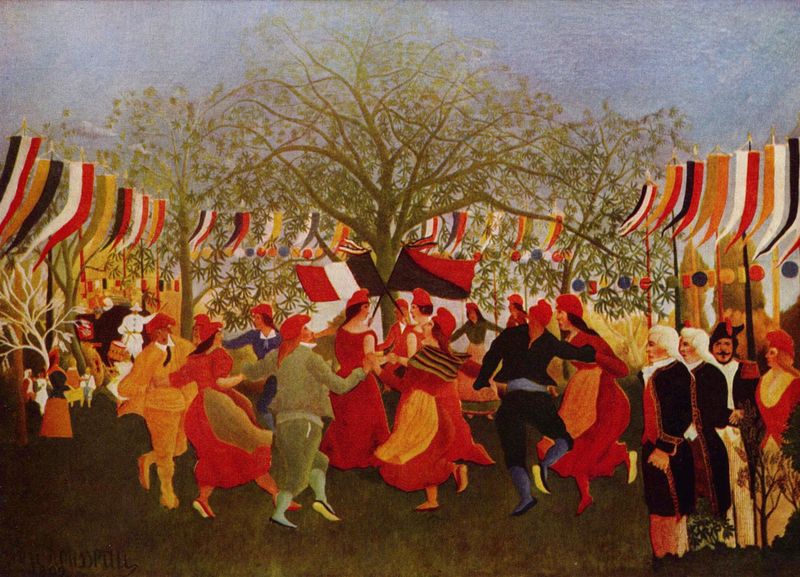
Titel: Hundert Jahre Freiheit
Künstler: Henri Rousseau
Standort: Düsseldorf
Institution: Galerie Alex Vömel
Schlagwörter: baum, blau, blätter, himmel, laub, mann, weiß, bäume, frauen, gelb, grün, impressionismus, menschen, äste, bewegung, braun, bunt, frankreich, frau, hell, hüte, kleid, kleider, lampen, laterne, laternen, lichter, männer, orange, schwarz, gras, rot, wiese, fest, gesellschaft, malerei, naive malerei, party, tanz, versammlung, bart, feier, feiern, mütze, mützen, diener, mensch, blicken, signatur, ast, norden, stamm, wind, kostüm, tücher, adel, kind, lampions, musik, tanzen, bauern, kinder, kreis, beine, bewegt, perücke, farbig, füße, sommer, ente, fahnen, röcke, schuhe, fahne, hosen, ernte, schürzen, dorf, herbst, naiv, platz, beobachter, franzosen, luft, wehen, steif, weib, weiber, vergnügen, gestreift, stimmung, baumkrone, freude, frühling, leuchten, rousseau, strümpfe, stümpfe, militär, uniform, schweden, volk, laubbaum, hauben, trommel, sieg, wimpel, girlanden, tracht, feiertag, tanzende, blauer himmel, springen, aristokrat, schwingen, kostüme, fröhlich, flaggen, fähnchen, parade, reigen, perücken, trommler, mai, tänzer, jakobiner, tradition, maibaum, erntedank, paare, perrücken, lakaien, völker, standarten, kult, kirmes, volksfest, farbenfroh, volkstanz, ballons, hüpfen, skandinavien, wehend, spielmann, kultur, lampion, lichterkette, dorffest, kreistanz, ringelreihn, jakobinermütze, national, gesandtschaft, dorfanger, dorftanz, feiser, lüftchen, reihum, sommerwendfeier, wilpel, leone, ringelreih, röche, lampinions, jacobiter